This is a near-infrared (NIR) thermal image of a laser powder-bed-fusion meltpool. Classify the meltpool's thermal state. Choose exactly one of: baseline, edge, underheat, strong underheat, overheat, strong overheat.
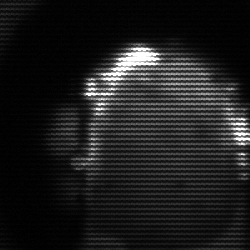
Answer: baseline